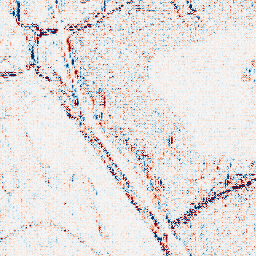
Category: wavelet
Decomposition family: wavelet_dwt
Decomposition parameters: wavelet: db2
level: 1
Upsampling method: linear_exact
Upsampling parameters: scale: 4
Upsampling scale: 4